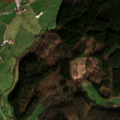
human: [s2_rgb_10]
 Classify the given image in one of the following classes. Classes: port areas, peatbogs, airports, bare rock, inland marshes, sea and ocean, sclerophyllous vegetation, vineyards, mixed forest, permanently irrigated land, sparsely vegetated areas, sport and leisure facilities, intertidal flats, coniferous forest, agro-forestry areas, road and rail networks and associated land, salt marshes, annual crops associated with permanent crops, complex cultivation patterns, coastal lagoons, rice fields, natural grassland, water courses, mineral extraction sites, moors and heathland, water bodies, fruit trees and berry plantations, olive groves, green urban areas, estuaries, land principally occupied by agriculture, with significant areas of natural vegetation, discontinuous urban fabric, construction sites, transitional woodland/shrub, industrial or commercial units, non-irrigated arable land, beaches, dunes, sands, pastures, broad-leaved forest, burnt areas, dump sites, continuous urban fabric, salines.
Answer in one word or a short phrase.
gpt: discontinuous urban fabric, pastures, broad-leaved forest, mixed forest